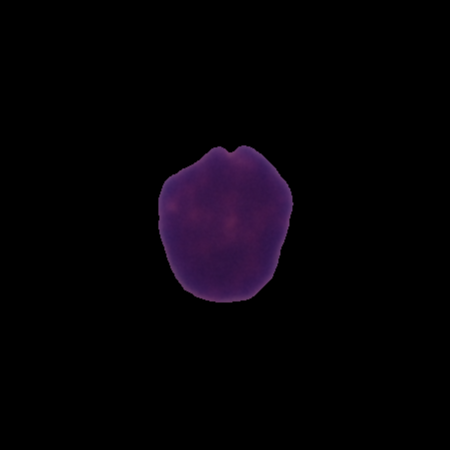
Label: healthy